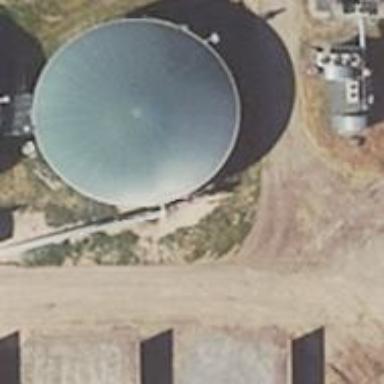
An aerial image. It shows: Storage tank with man-made structure.